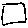
Label: square